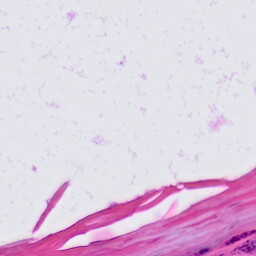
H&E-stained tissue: Skin